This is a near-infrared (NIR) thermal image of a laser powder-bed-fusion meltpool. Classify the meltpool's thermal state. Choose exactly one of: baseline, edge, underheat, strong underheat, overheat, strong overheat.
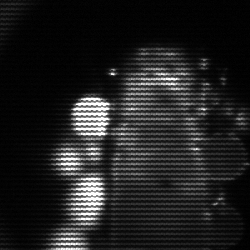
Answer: strong underheat